Question: Below is a screenshot of me entering visual block mode and pressing "w" to select by word:

How can I select every word in the rows I have selected? Meaning I want the full word in the rows highlighted instead of it getting cut off as shown in the screenshot.
edit: What I want to be able to do is delete a column of words of varying length. In the example screenshot I want to delete the words between the tags, But it could be any column of words.
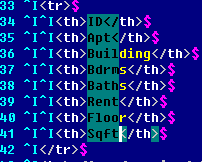
Answer: There are a bunch of plugins for multiple selection, look them up on vim.org.
But I must remind you that visually selecting text is more often than not an unnecessary step. Why don't you explain what you actually want to achieve instead of your failed attempts? Maybe there's a better way...
[edit]
'''
:'<,'>norm dit
'''
seems to be the simplest way to achieve your goal selecting every word:

and ':,+7norm dit' would be even better because you don't select .